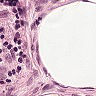
Metastatic tissue present: no